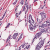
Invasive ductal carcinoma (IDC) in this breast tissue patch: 1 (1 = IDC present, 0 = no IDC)